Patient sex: M
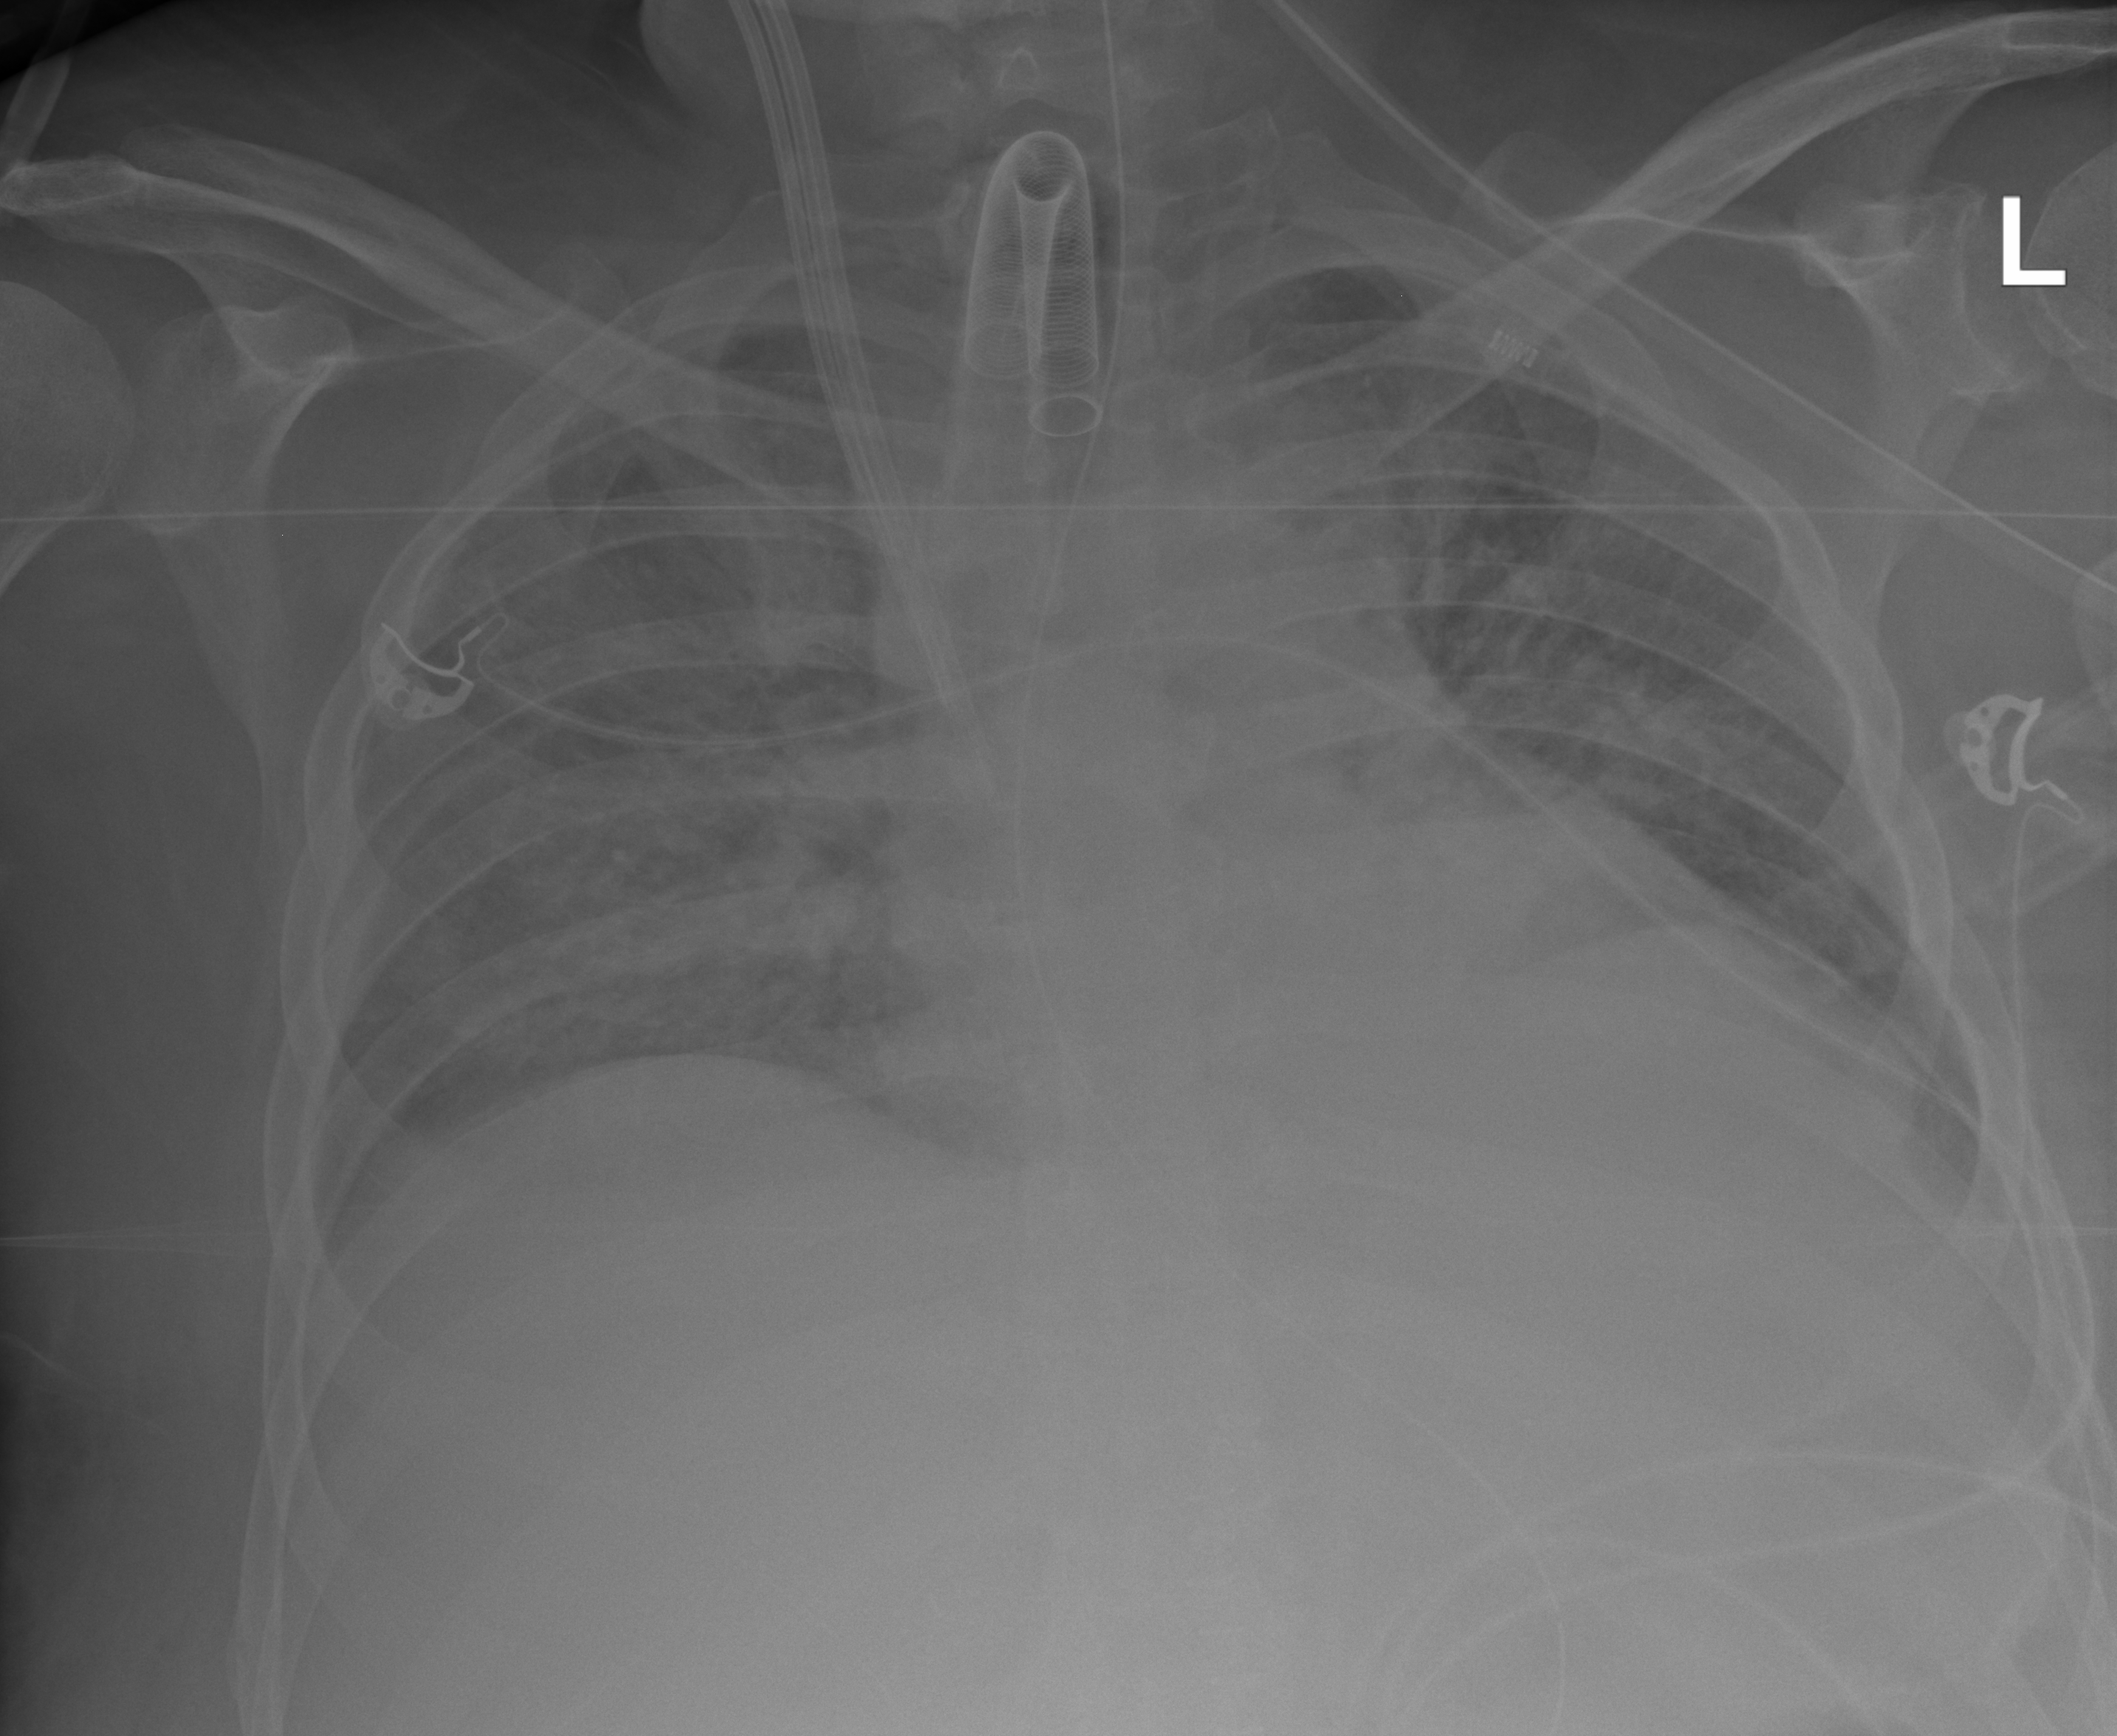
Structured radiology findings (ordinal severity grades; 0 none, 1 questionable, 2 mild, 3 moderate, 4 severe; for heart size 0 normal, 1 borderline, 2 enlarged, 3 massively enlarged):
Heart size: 2
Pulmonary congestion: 2
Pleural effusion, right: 0
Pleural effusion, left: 2
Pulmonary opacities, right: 2
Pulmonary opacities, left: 2
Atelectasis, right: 2
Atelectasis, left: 2